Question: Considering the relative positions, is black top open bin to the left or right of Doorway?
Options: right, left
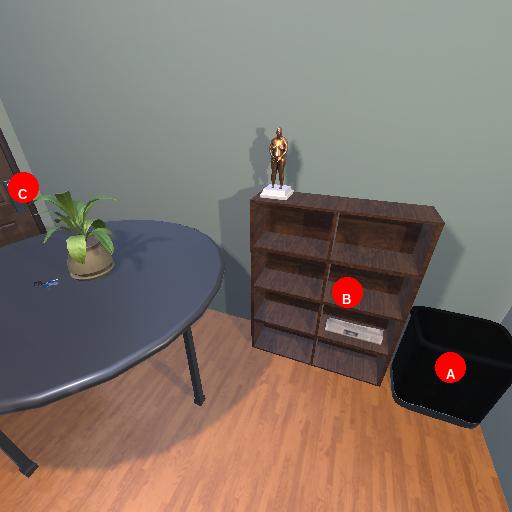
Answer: right